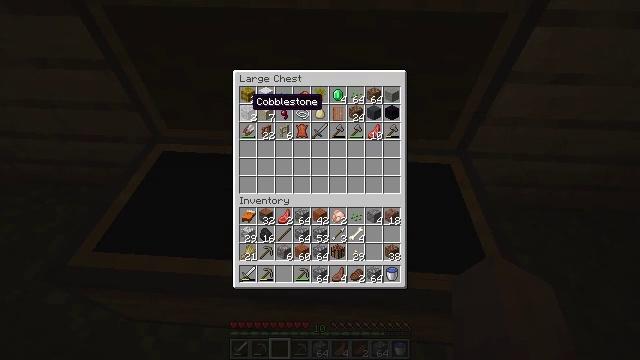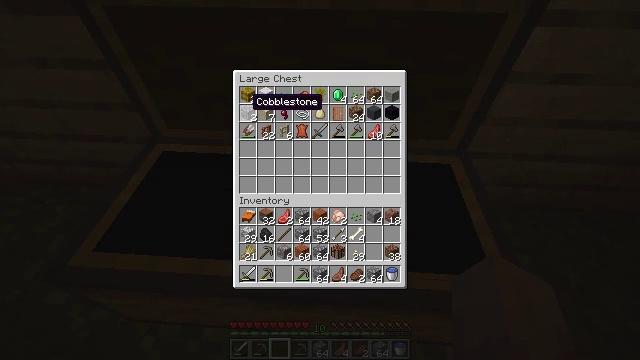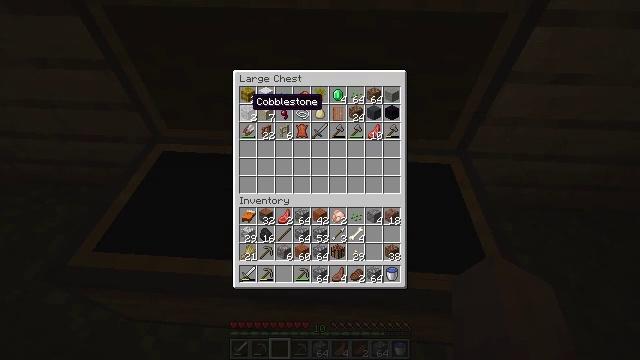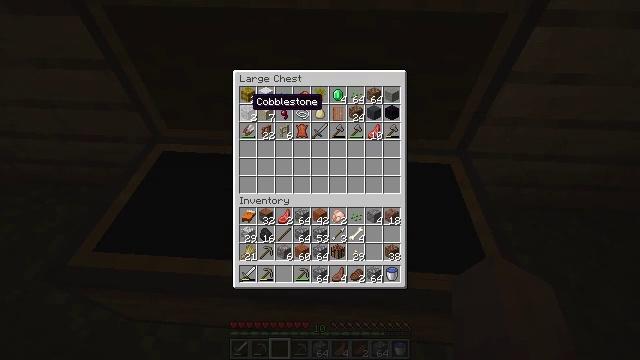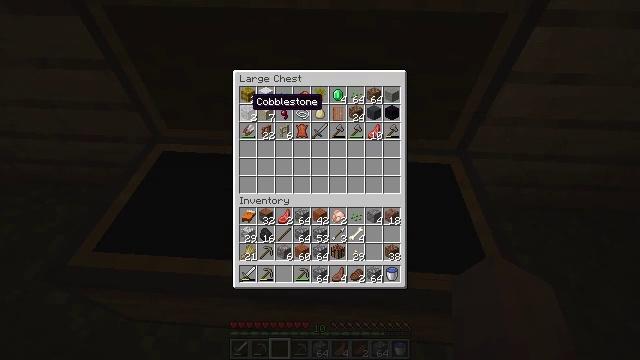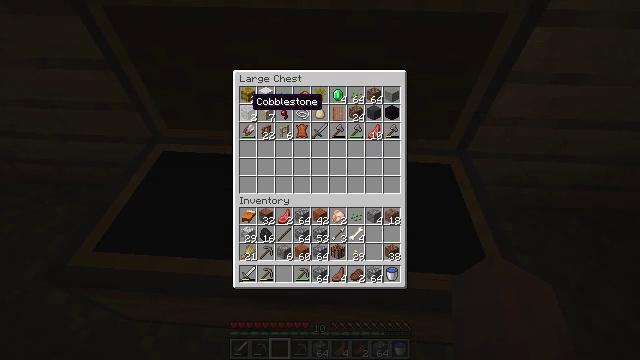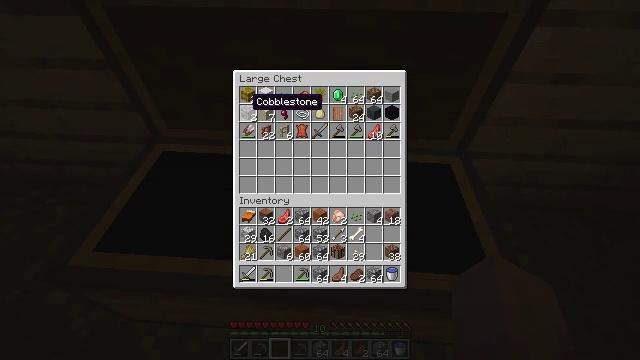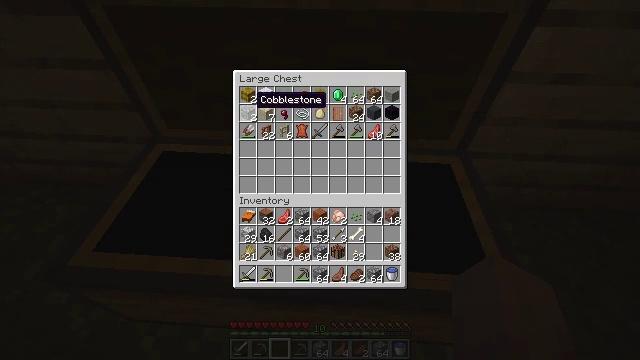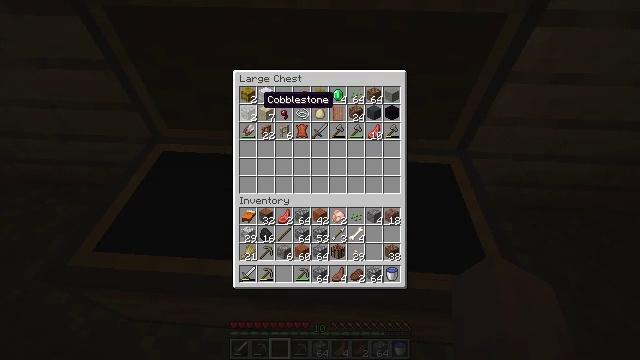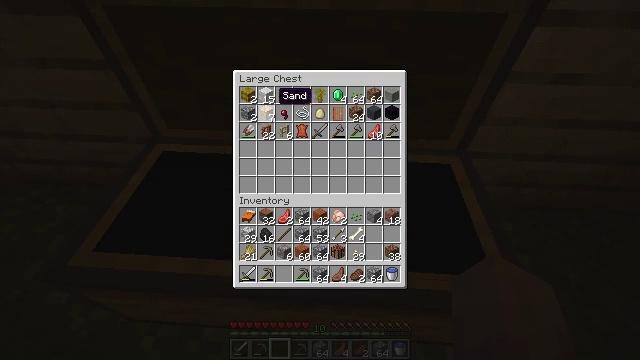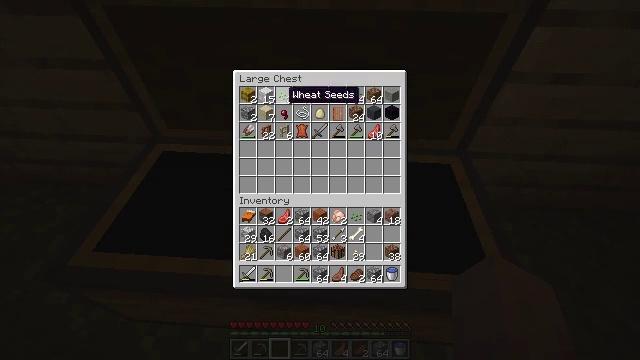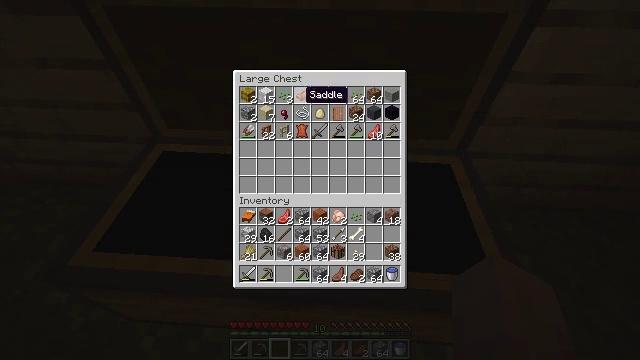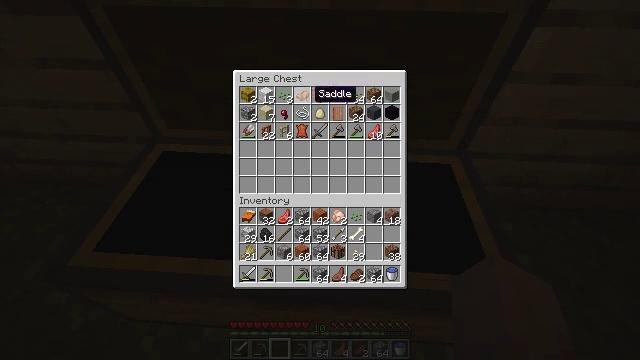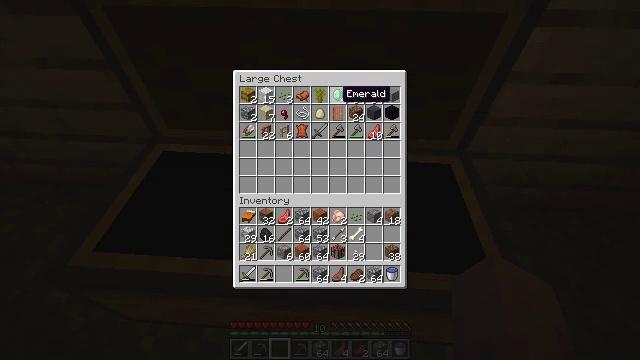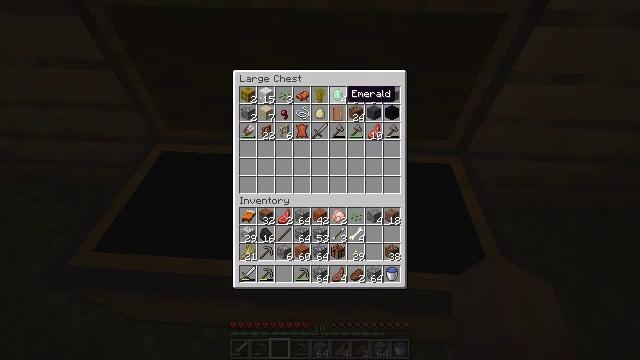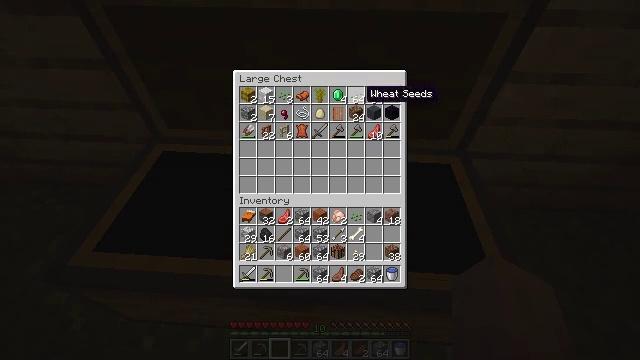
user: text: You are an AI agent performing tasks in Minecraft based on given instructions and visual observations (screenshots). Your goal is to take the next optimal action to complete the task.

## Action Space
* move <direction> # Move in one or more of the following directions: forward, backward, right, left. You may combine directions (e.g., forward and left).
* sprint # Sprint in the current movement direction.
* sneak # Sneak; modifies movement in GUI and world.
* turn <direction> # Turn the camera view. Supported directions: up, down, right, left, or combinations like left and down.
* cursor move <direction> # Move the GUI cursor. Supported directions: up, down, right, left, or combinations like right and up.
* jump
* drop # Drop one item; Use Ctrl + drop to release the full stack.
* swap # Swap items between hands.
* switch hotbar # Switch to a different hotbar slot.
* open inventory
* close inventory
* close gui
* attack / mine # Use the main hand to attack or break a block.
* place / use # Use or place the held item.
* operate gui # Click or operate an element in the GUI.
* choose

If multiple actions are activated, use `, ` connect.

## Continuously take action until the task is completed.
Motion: motion action
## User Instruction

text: Open the crafting table to make an acacia button.
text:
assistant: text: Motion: no_op
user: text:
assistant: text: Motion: no_op
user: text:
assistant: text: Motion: no_op
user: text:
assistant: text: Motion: no_op
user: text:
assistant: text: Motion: no_op
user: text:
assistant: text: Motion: no_op
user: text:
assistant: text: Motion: no_op
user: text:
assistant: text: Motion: cursor move right
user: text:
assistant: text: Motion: cursor move right
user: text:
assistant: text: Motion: cursor move right
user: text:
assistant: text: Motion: cursor move right
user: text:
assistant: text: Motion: cursor move right
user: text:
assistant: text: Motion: cursor move right
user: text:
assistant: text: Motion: no_op
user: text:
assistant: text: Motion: cursor move right
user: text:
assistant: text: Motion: cursor move right
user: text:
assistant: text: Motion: cursor move right
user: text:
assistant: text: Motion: cursor move right
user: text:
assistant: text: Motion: no_op
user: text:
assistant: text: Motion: no_op
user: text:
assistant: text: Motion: no_op
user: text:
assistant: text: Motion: no_op
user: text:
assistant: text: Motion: no_op
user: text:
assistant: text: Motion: no_op
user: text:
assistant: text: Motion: no_op
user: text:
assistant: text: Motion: no_op
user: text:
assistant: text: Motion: no_op
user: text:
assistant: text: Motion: no_op
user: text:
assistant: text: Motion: no_op
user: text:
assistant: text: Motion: no_op